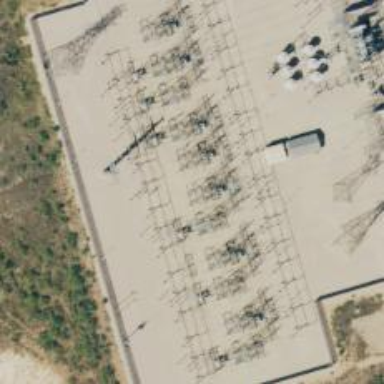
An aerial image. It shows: Power tower.